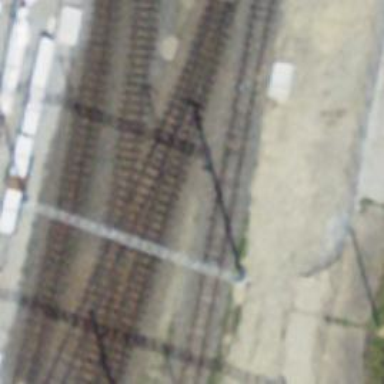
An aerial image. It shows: Railway switch.